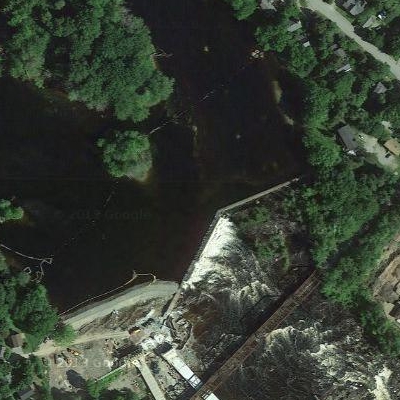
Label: RiverLake